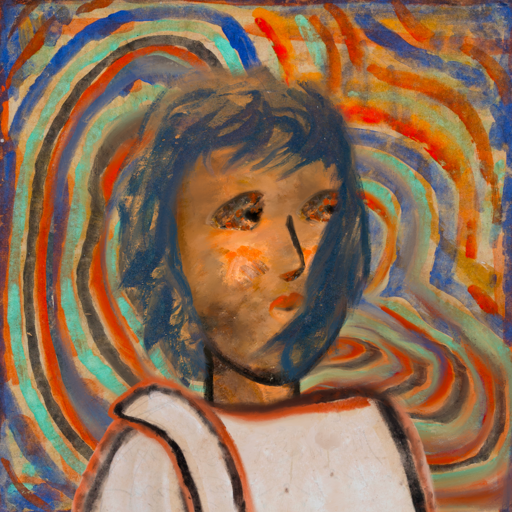
Background: Sisters, Head And Neck Side: Gypsy_Queen, Face Side: Gypsy_Queen, Bust: Roy_Bahadur, Hair Side: In_The_Sun, Head Accessory: Blank, Second Necklace: Blank, Necklace: Blank, Baby: Blank